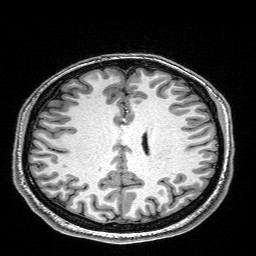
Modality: T1w
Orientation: coronal